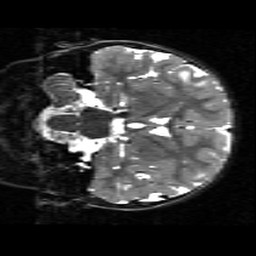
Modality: T2w
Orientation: coronal
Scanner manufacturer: siemens
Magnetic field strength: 3 T
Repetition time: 9 s
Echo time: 0.115 s